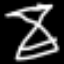
Label: hourglass